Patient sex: M
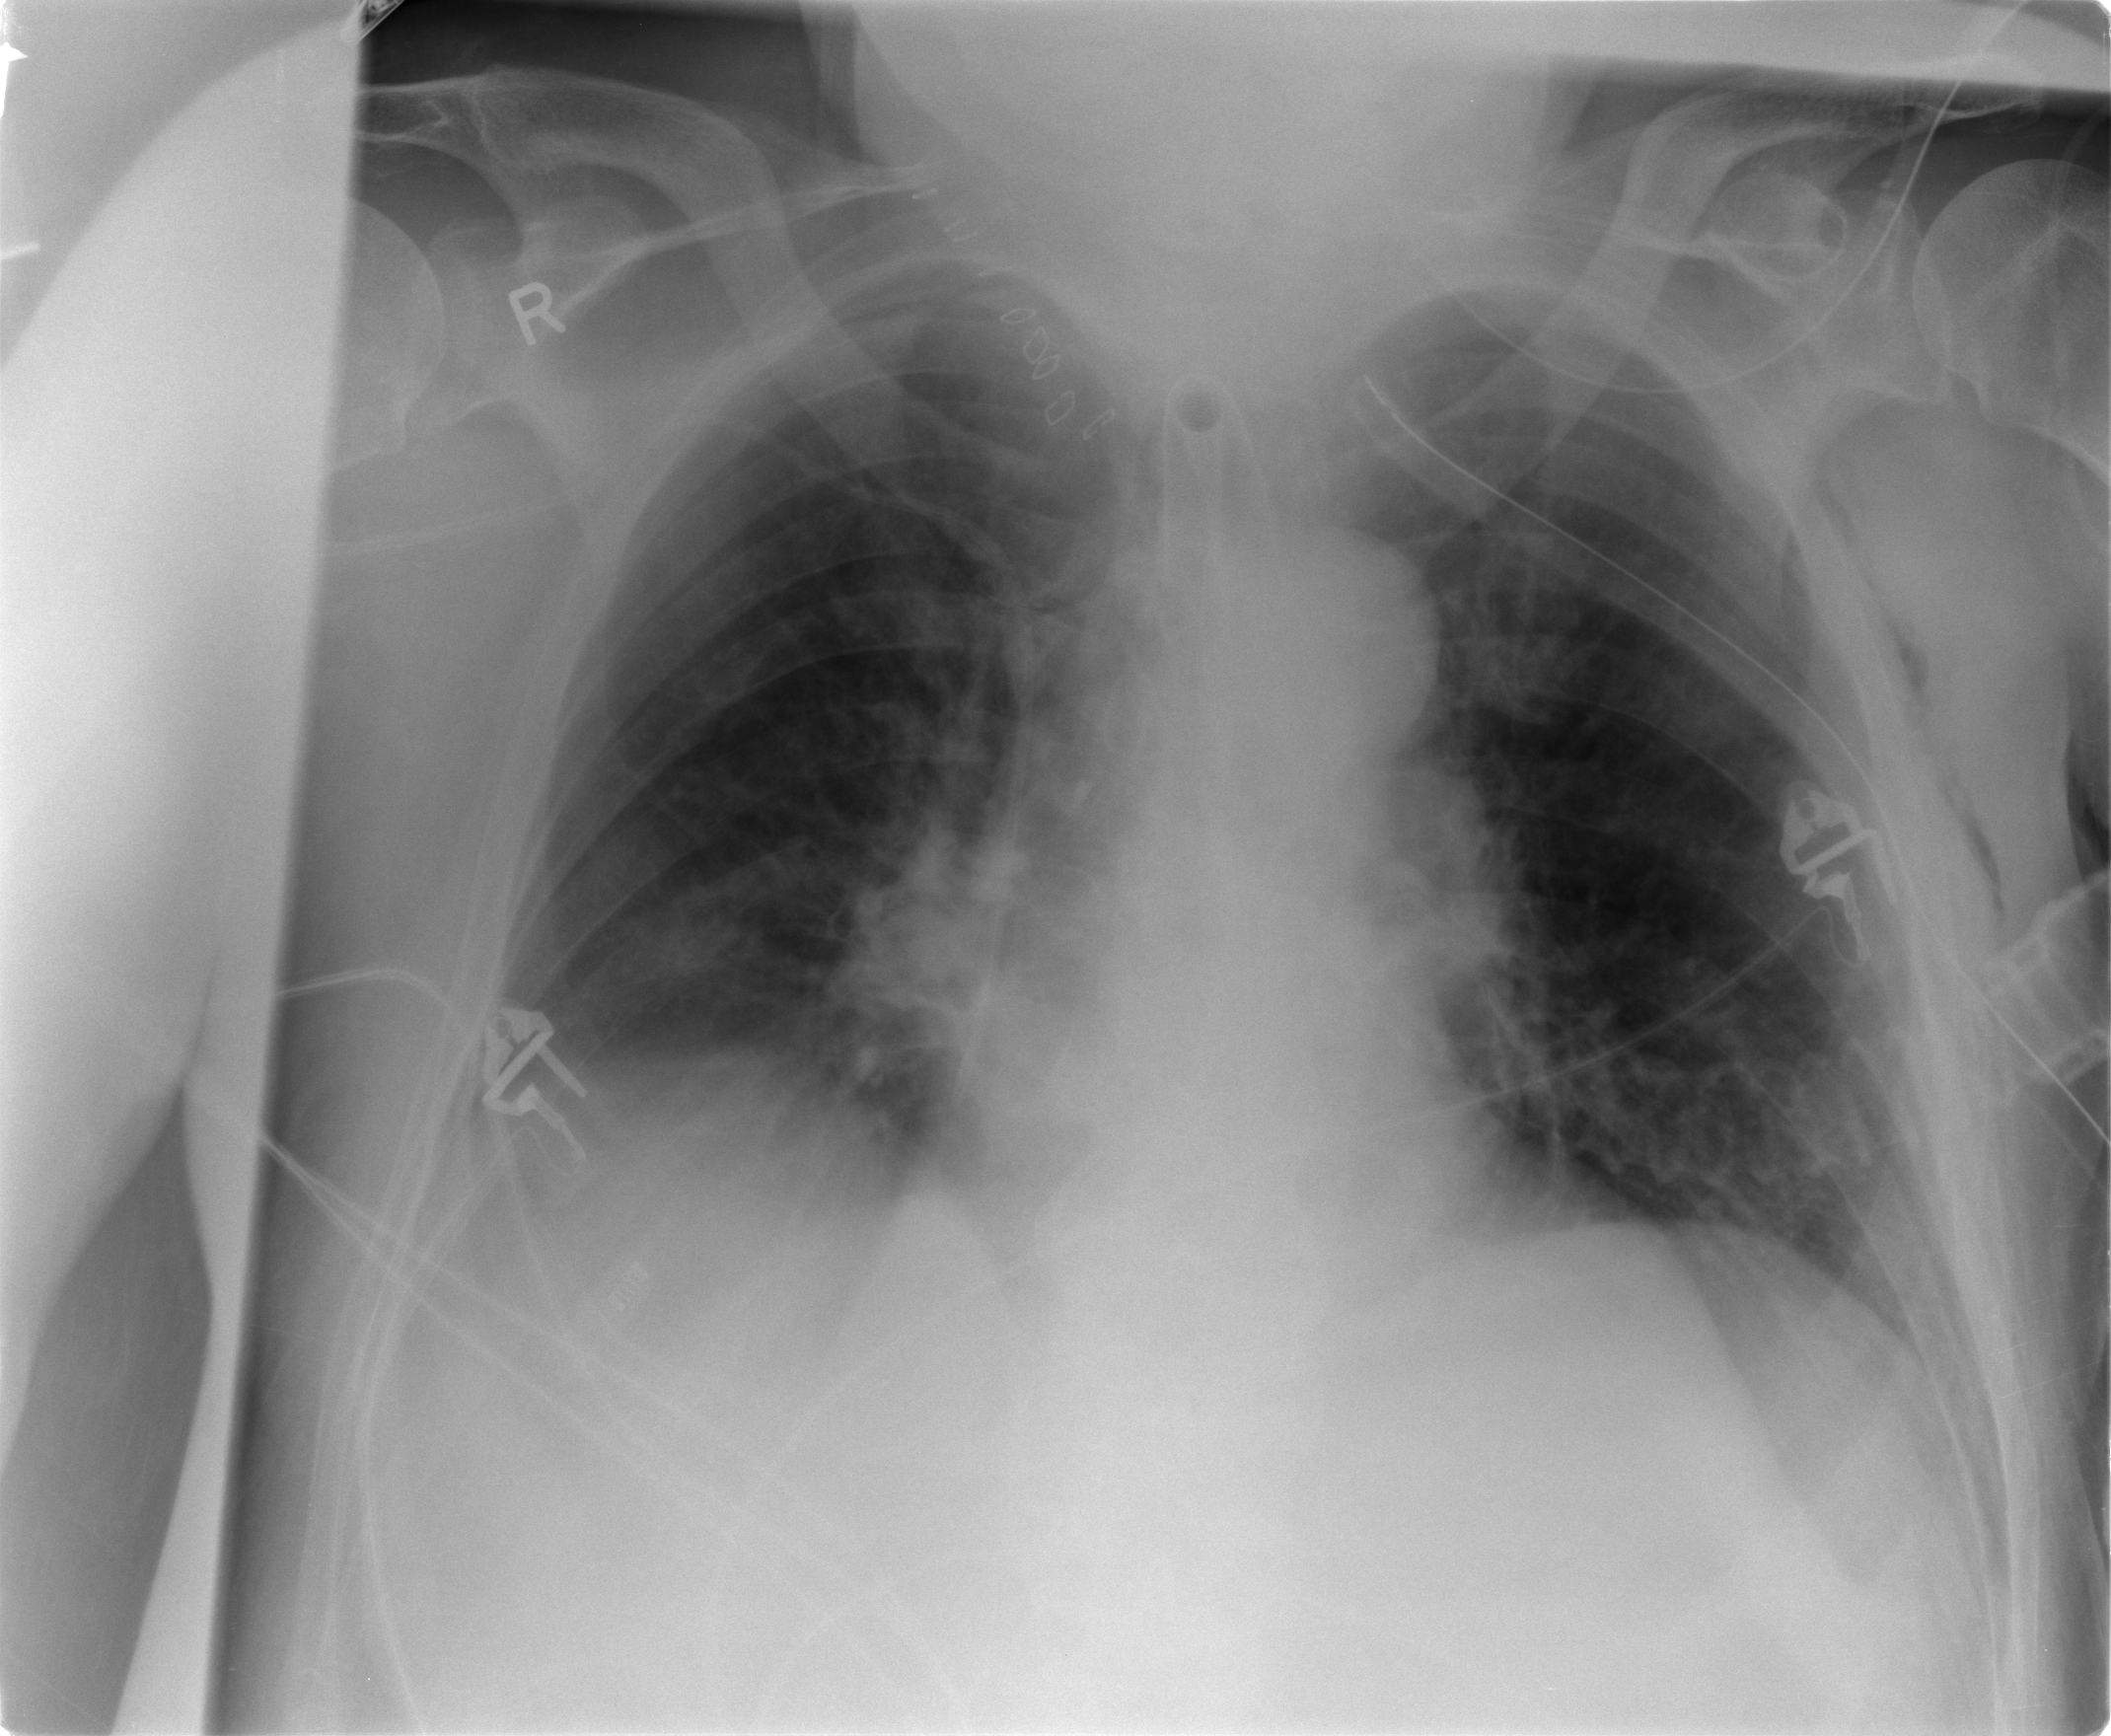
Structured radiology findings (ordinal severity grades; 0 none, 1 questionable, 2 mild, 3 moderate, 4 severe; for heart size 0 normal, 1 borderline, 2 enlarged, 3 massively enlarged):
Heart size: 0
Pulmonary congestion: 2
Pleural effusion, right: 1
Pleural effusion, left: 1
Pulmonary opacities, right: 0
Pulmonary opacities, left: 0
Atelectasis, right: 2
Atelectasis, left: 2